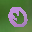
Label: 0